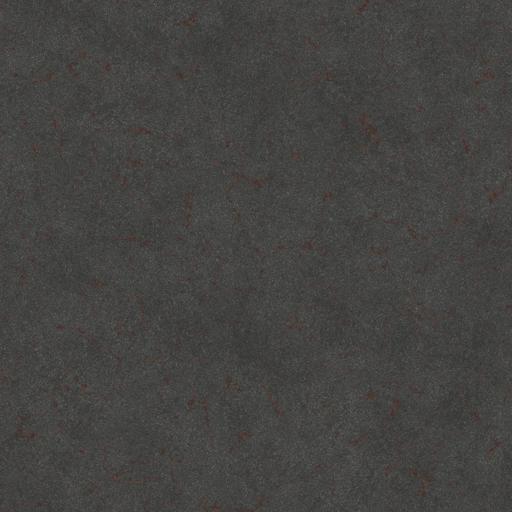
Tags: asphalt clean crack cracked cracks dark flat